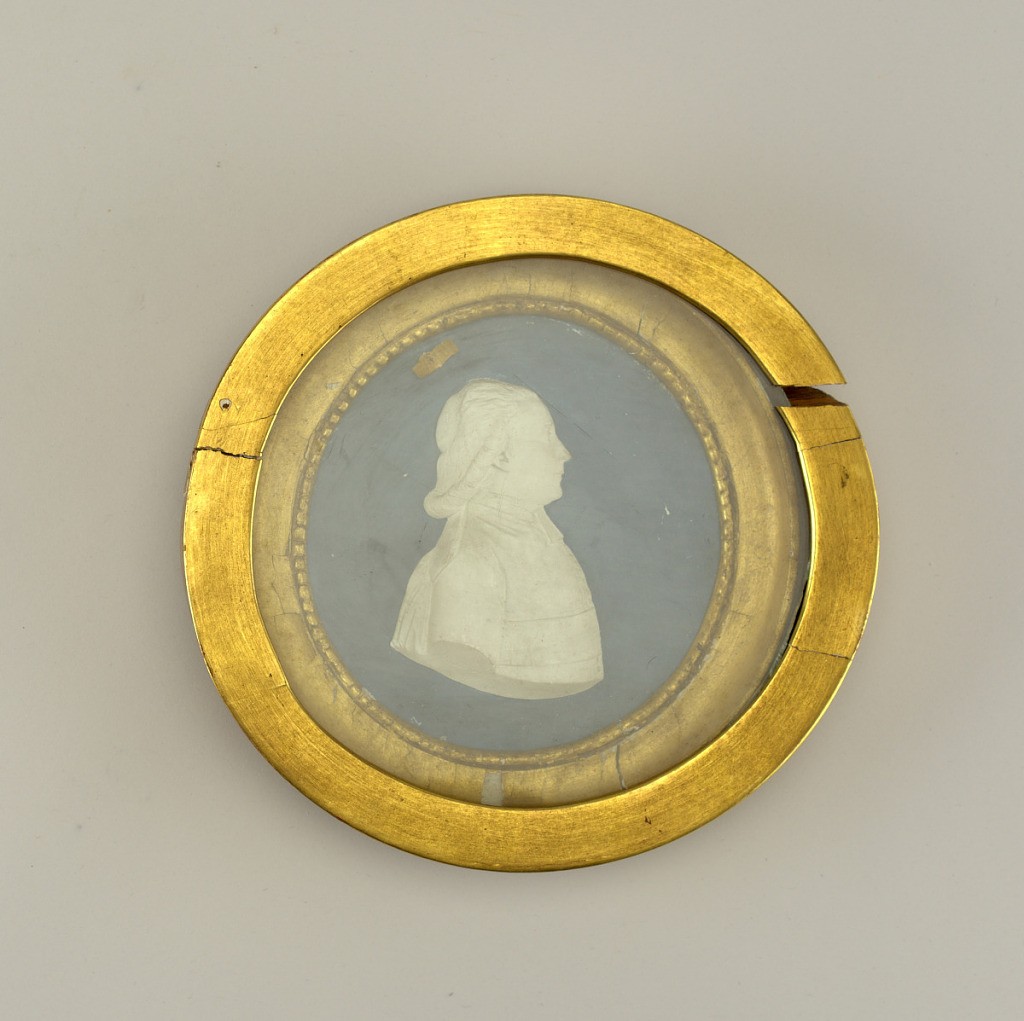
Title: Portrait medallion
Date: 1790
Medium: wood
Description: Presumably of Texier, Canon of Chartres. Jean-Charles-Nicolas Brachard (1766-1830) after a drawing by Perrin. -a: Circular medallion with young clergyman's relief portrait bust in right profile; background painted blue. Incised on arm: Brachard fecit 1790; -b: almost round oval frame, gilded, with pearl molding; -c: gilded, glazed cover frame.